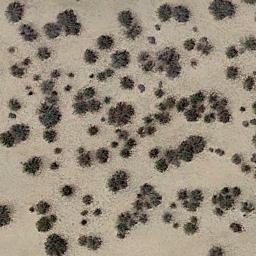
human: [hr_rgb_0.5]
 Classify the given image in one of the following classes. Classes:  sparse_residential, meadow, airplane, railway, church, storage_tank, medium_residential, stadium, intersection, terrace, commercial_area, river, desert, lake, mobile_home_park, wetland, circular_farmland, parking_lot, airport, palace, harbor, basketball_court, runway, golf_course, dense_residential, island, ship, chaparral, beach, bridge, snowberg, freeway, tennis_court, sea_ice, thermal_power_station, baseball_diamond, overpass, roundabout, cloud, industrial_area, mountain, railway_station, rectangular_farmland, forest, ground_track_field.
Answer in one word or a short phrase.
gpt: chaparral